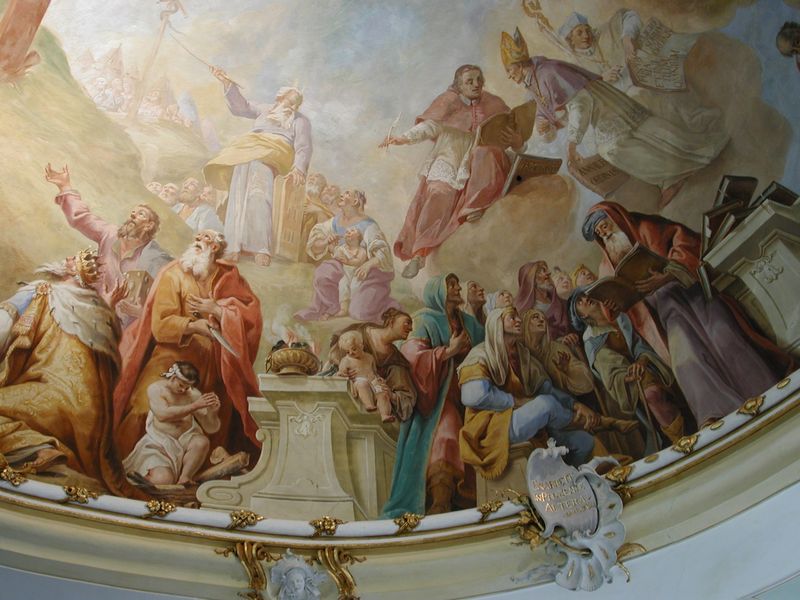
Titel: Deckenbilder in der Bibliothek von Bad Schussenried
Künstler: Franz Georg Hermann
Standort: Bad Schussenried, St. Magnus und Maria (EU - D - BW)
Schlagwörter: gemälde, himmel, mann, weiß, menschen, sitzen, männer, rot, malerei, bart, bärte, bibel, schale, sockel, schauen, kirche, rauch, gold, decke, krone, farbig, schrift, bischof, könig, papst, tafel, kartusche, lesen, stuck, foto, moses, buch, schlange, altar, photo, altes testament, gespannt, mitra, heilige, deckengemälde, deuten, postament, wandbild, david, zuhörer, fresco, vorlesen, vergoldung, rocaille, freske, mose, propheten, bibelszene, kirchenvater, päpste, sibyllen